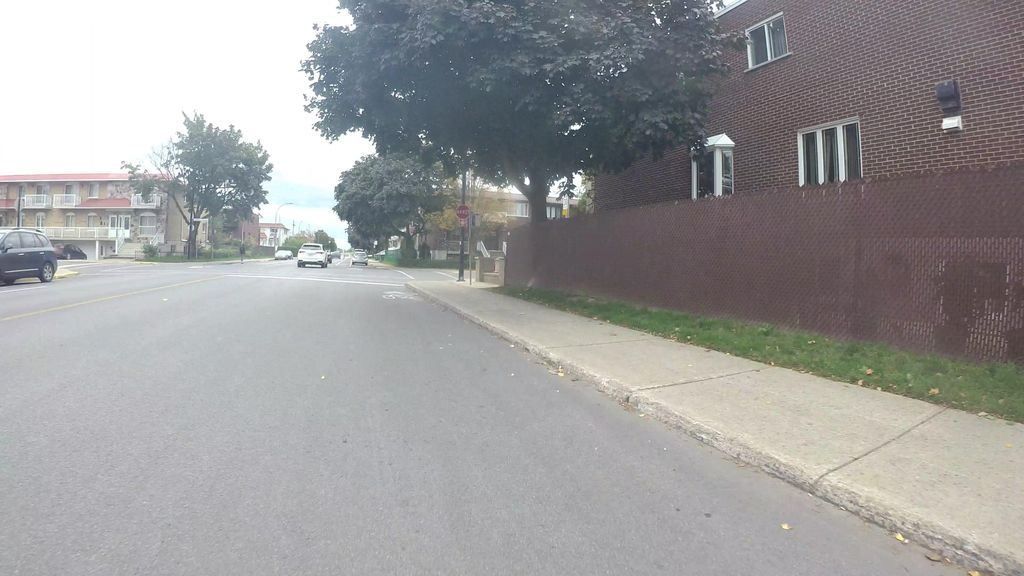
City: montreal